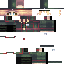
A female human skin with medium skin, wearing brown long hair dressed in a blue hoodie and black pants, featuring a closed mouth.